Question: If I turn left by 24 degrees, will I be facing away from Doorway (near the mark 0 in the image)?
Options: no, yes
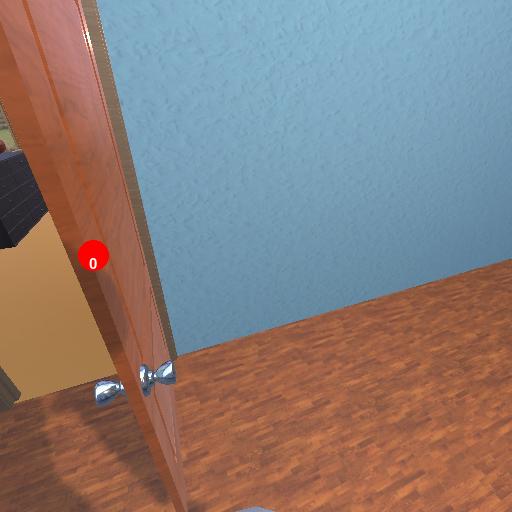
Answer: no